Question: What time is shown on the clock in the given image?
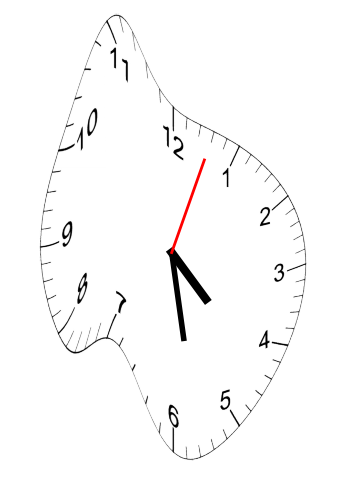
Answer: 04:28:03